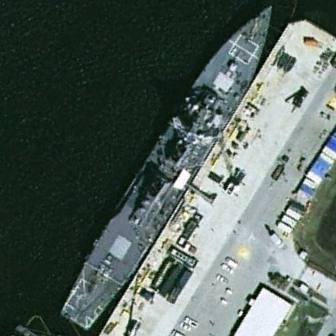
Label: destroyer